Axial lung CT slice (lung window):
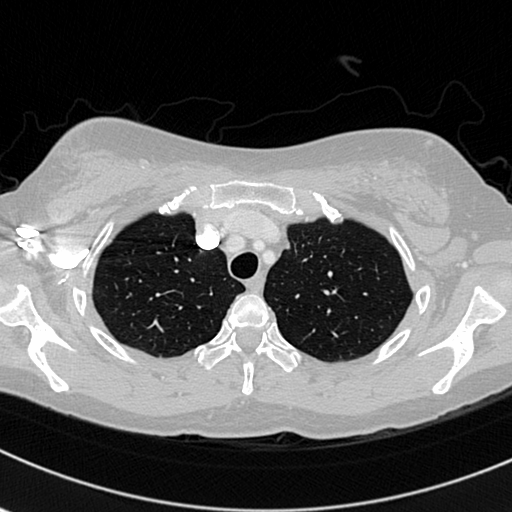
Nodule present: no